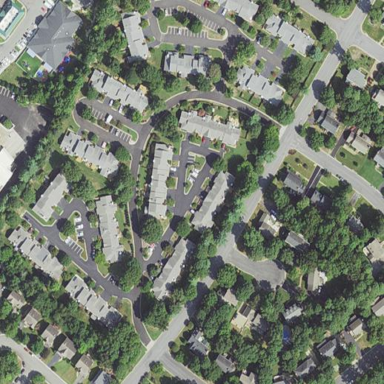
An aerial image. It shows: Residential area within neighborhood.